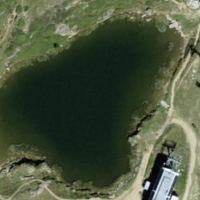
EUNIS habitat code: 26
Species observed at this site:
Somatochlora alpestris
Juniperus communis
Ichthyosaura alpestris